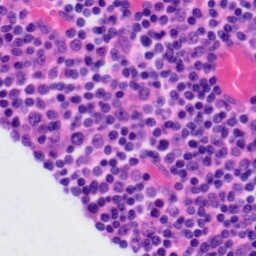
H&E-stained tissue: Tonsil